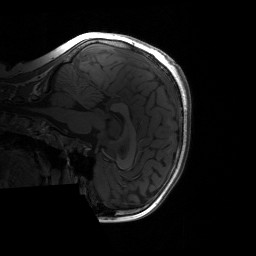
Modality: T1w
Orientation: sagittal
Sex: male
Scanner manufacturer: siemens
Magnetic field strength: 3 T
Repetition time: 1.9 s
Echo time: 0.00243 s